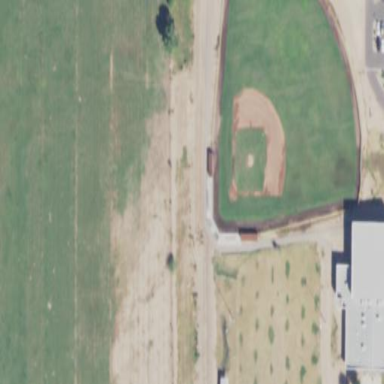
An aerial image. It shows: Baseball pitch for leisure and sports activities.